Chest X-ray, PA view. Patient: 44 years old, sex M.
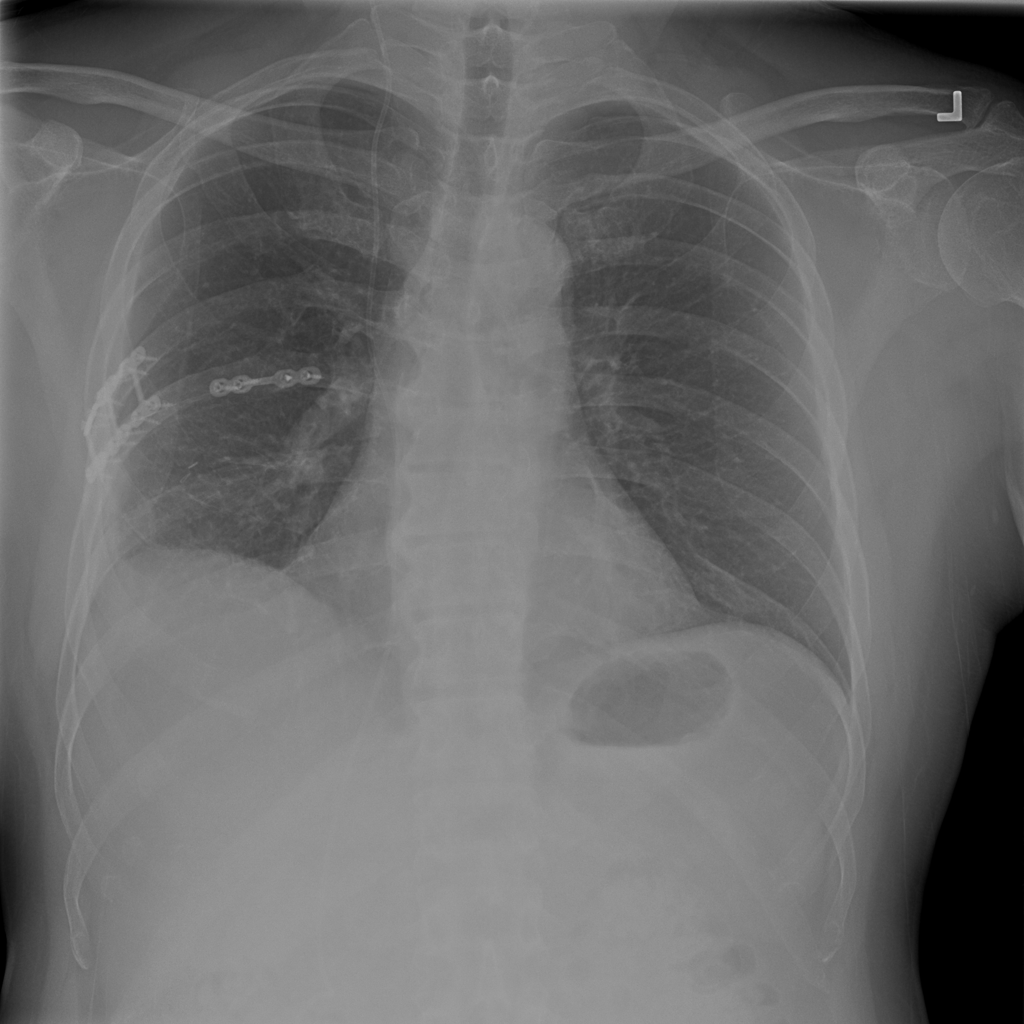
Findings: No Finding